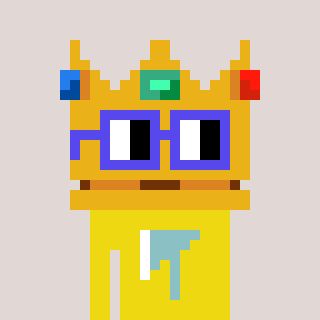
a pixel art character with square blue glasses, a crown-shaped head and a yellow-colored body on a warm background